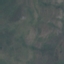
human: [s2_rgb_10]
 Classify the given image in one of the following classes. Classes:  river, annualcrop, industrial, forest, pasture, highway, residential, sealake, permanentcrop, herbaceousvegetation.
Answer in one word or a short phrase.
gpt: Pasture